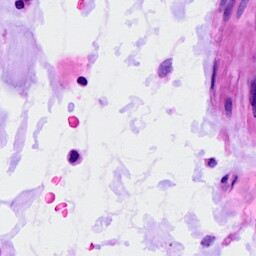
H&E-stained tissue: Ovarian